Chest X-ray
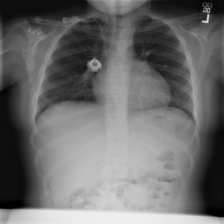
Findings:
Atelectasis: negative
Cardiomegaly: negative
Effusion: negative
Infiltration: negative
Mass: negative
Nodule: negative
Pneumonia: negative
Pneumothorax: negative
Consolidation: negative
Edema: negative
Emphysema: negative
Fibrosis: negative
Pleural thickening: negative
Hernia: negative